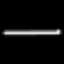
Label: line